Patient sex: M
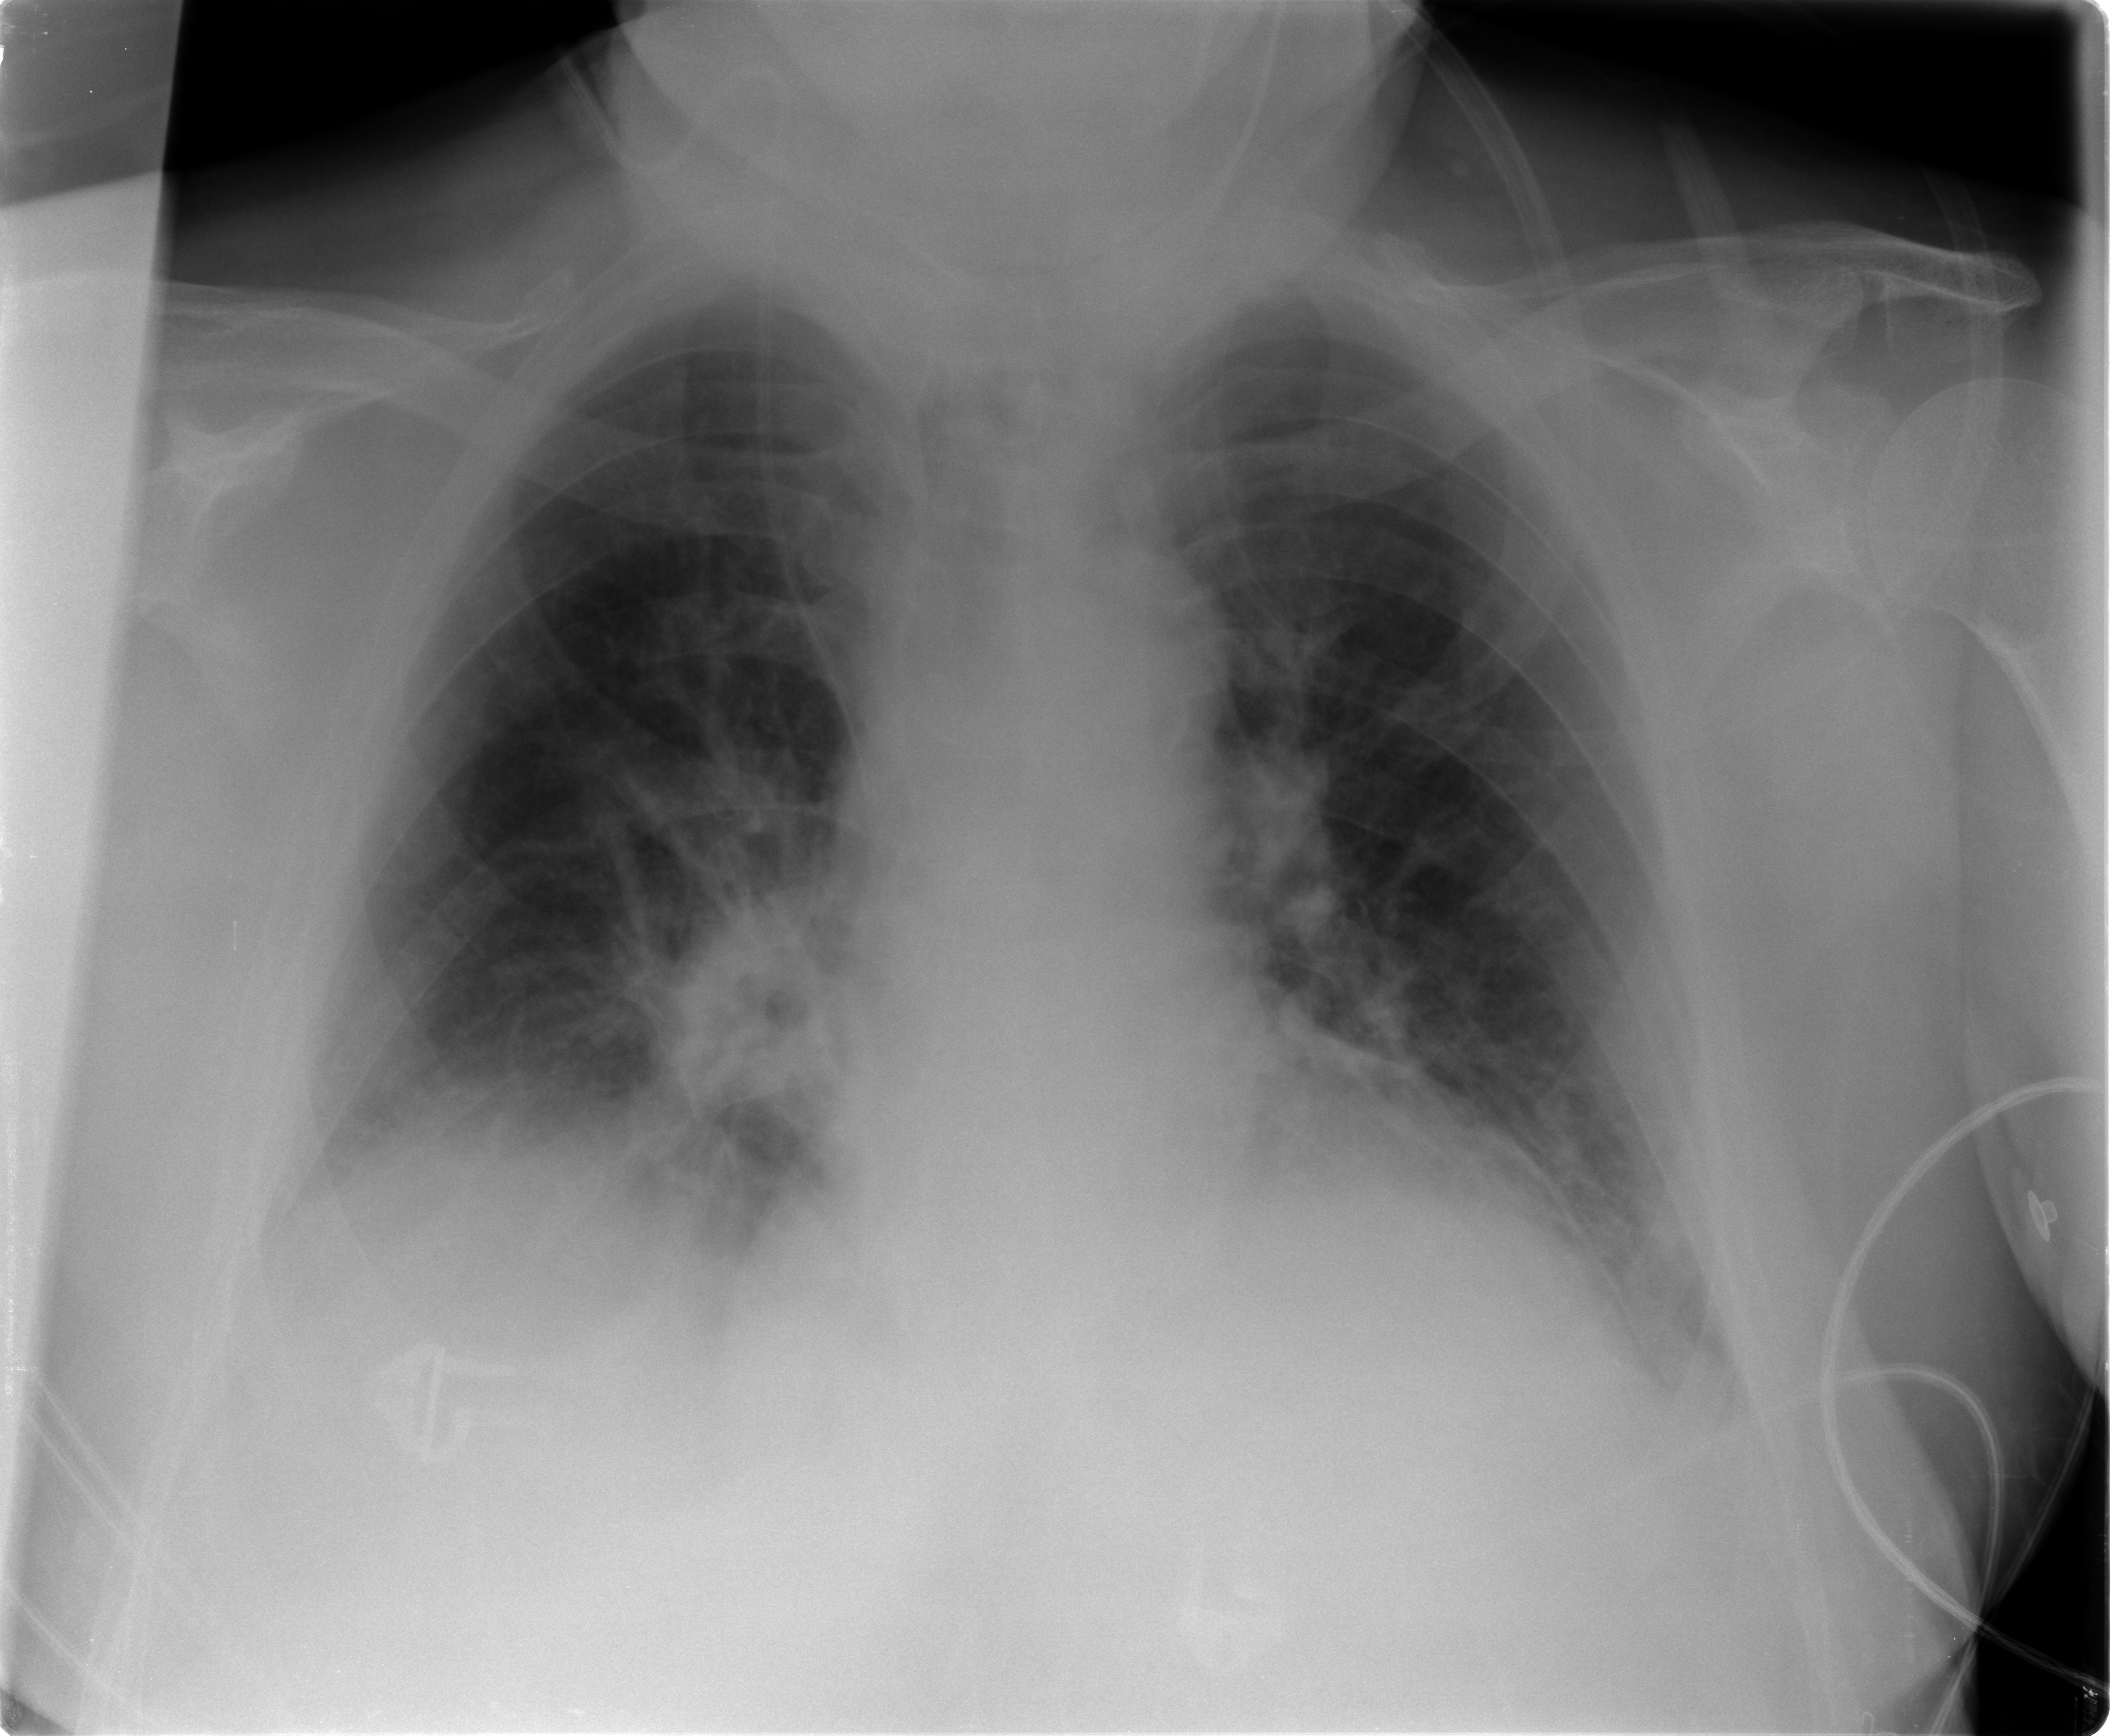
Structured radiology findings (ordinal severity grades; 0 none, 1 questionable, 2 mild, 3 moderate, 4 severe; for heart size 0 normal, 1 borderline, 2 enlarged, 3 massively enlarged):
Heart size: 1
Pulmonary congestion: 2
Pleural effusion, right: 2
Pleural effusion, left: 1
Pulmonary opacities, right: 1
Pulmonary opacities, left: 0
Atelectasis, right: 2
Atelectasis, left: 2